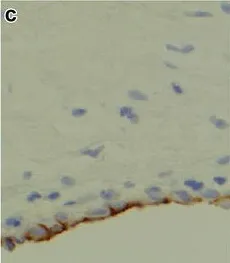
Histological images of a membranous wall of varix-like venous sac. The upper image was in a low power field (a Hematoxylin and eosin staining, x150), and the lower images were in high power fields (b Hematoxylin and eosin staining; c CD31 staining; d silver staining, x400). The membrane mainly consisted of a thick layer of fibrous tissues. , which showed positive CD31 staining.
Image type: pathology (h&e)